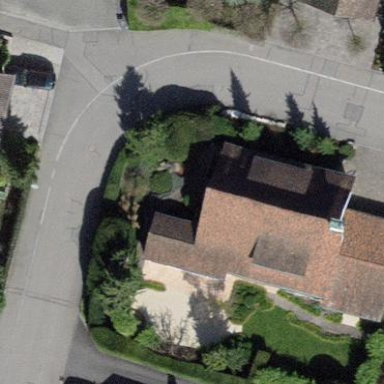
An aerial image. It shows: Building with tile roof.